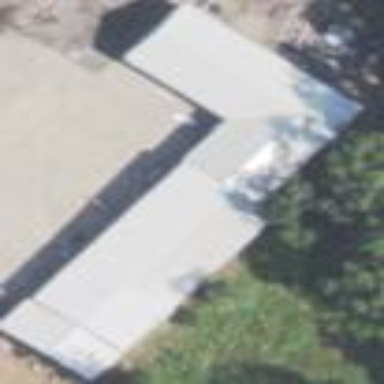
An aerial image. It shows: Building.